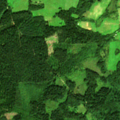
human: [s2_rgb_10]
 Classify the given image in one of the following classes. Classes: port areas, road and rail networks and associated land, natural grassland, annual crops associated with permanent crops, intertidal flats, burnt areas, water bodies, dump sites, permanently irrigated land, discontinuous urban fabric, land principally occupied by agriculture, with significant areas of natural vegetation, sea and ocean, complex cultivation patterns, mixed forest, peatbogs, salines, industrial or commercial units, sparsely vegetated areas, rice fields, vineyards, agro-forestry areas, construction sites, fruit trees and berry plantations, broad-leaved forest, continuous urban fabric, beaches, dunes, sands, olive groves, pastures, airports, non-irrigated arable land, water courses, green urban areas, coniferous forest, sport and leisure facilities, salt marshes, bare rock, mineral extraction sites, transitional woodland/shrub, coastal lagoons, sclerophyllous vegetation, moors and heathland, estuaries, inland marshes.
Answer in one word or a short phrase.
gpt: pastures, land principally occupied by agriculture, with significant areas of natural vegetation, coniferous forest, mixed forest